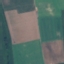
Label: AnnualCrop